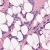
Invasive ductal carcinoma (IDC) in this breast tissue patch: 1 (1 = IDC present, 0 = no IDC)